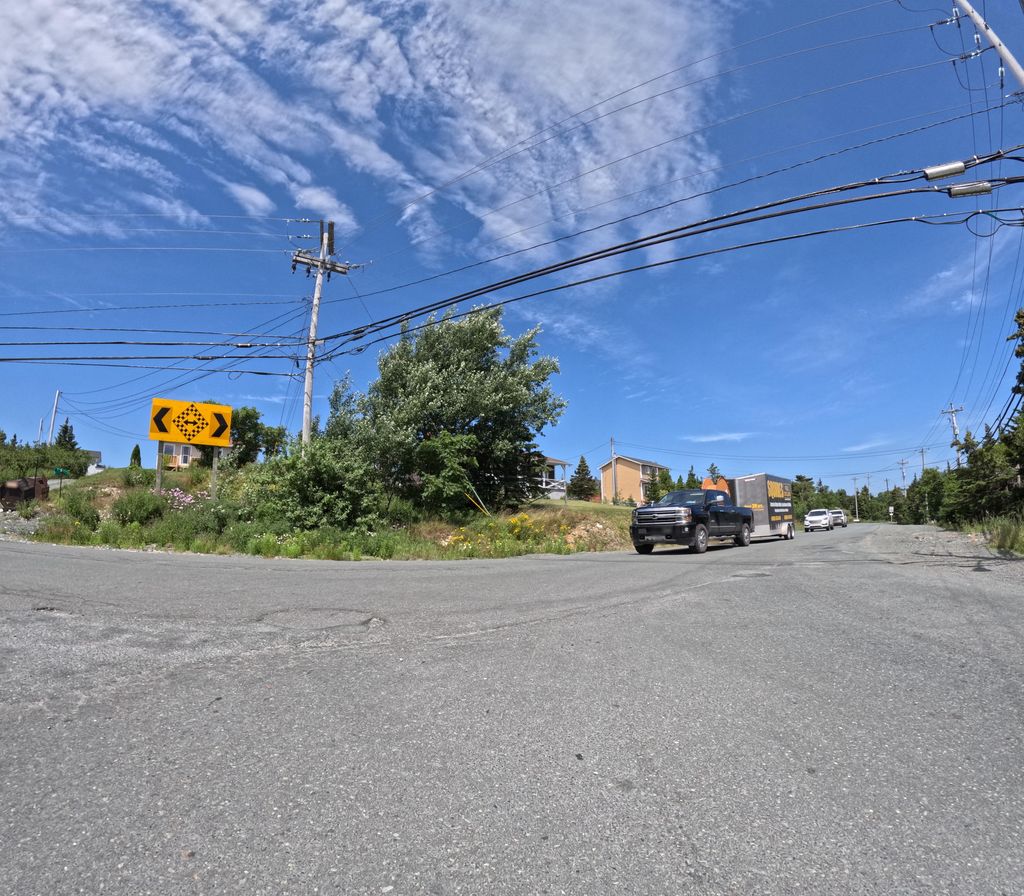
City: st_johns